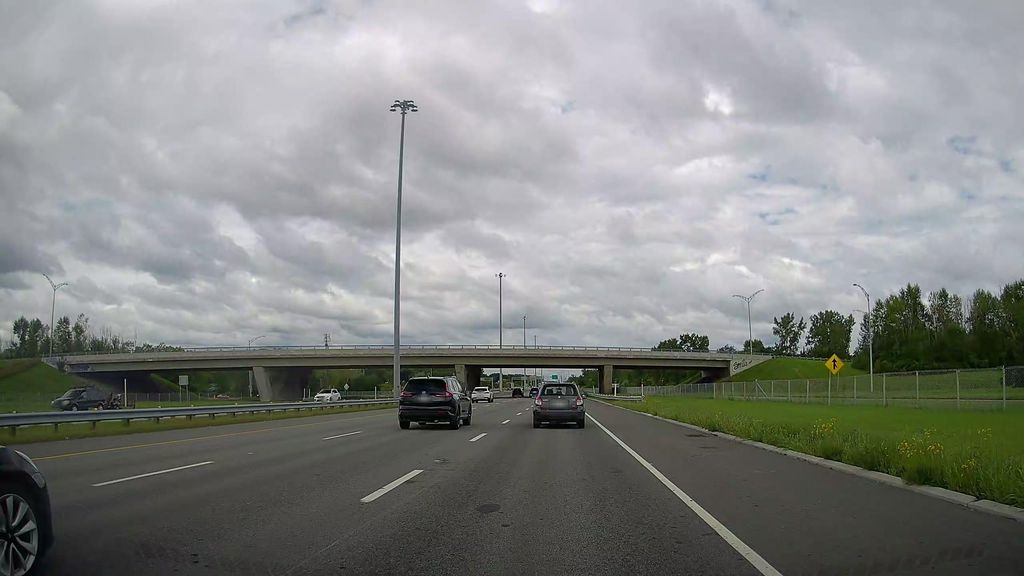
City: montreal